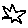
Label: star